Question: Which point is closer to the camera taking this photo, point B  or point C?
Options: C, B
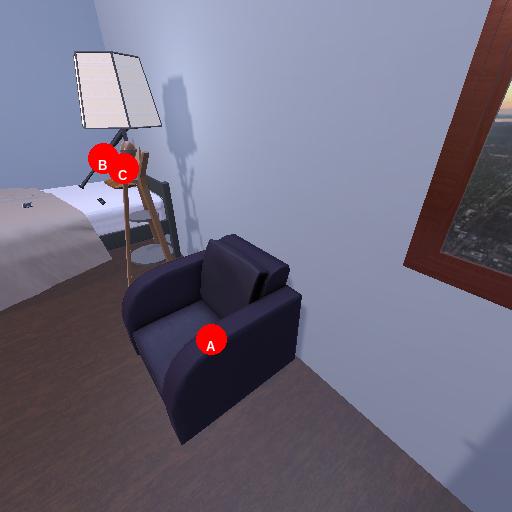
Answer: C